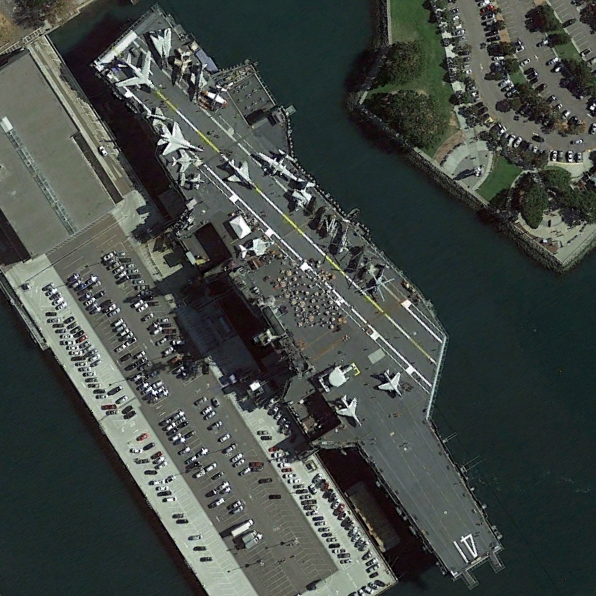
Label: aircraft_carrier